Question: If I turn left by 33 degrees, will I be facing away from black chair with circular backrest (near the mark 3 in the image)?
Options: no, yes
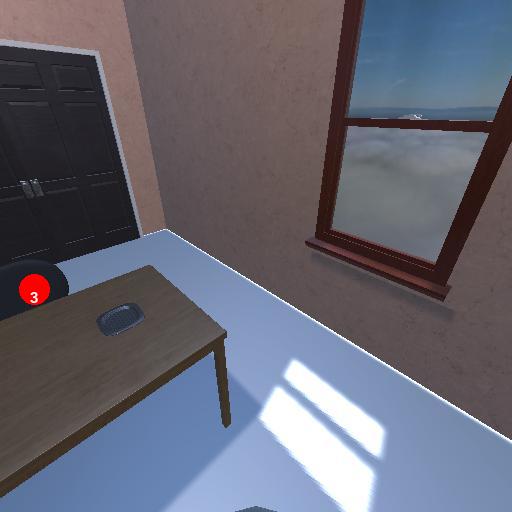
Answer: no